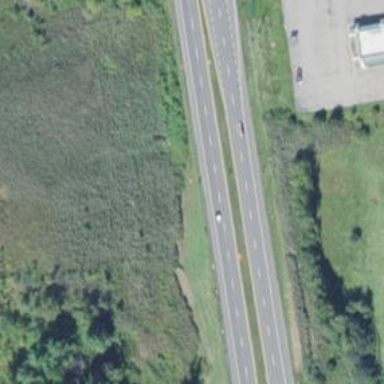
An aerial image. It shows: Asphalt trunk highway classified as expressway.